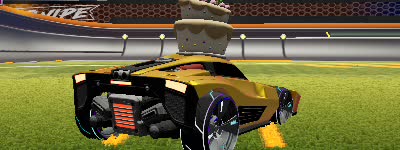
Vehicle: breakout